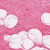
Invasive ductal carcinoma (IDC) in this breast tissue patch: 0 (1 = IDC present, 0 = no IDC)